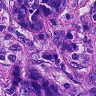
Metastatic tissue present: yes